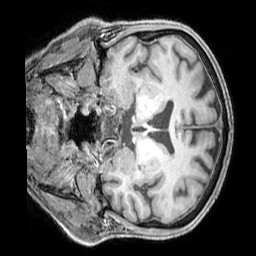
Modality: T1w
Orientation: coronal
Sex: male
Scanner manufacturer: siemens
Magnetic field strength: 3 T
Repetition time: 2.3 s
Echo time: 0.00226 s